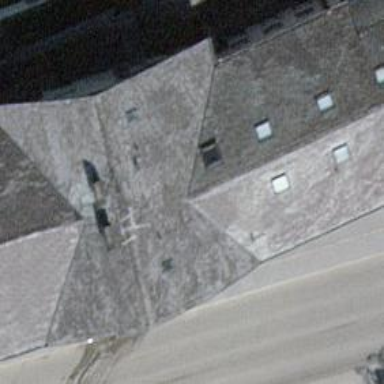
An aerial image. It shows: Hotel building.